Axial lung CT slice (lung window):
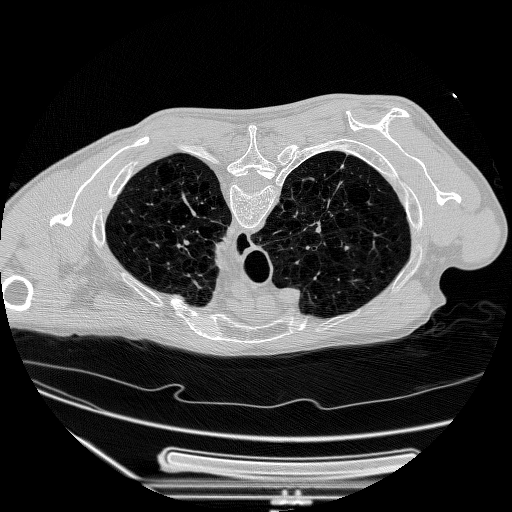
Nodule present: no